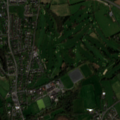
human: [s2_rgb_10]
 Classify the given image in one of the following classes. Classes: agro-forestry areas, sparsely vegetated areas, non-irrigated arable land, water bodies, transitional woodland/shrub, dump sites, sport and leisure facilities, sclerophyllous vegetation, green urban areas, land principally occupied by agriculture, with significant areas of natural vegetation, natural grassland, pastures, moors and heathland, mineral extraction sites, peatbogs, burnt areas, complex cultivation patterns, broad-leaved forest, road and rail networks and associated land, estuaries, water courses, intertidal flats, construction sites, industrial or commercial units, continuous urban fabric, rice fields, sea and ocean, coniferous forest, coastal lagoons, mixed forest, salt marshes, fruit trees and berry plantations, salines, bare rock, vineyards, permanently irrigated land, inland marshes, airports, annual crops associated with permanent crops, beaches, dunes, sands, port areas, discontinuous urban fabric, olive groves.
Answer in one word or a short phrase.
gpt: discontinuous urban fabric, road and rail networks and associated land, sport and leisure facilities, non-irrigated arable land, pastures, land principally occupied by agriculture, with significant areas of natural vegetation